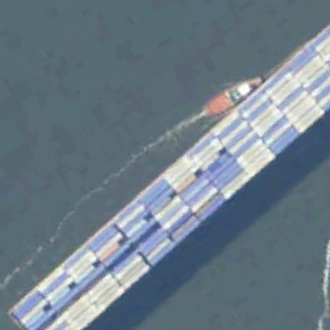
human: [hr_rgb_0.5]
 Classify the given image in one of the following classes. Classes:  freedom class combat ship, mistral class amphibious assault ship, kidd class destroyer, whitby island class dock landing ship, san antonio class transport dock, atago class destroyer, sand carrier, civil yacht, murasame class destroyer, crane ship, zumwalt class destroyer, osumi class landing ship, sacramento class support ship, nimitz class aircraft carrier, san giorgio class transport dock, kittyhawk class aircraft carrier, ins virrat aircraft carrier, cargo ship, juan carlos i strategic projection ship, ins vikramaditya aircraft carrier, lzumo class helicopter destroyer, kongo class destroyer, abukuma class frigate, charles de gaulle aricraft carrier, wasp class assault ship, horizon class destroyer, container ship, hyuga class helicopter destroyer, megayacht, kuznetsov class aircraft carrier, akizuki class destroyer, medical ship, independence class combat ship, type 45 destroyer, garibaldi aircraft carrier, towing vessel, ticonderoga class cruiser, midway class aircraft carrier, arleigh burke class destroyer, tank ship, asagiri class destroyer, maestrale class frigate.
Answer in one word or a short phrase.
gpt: Container ship